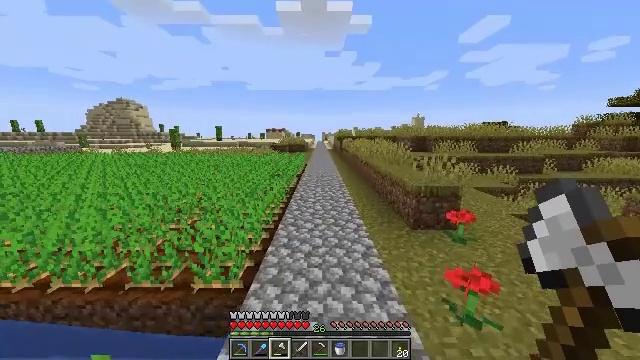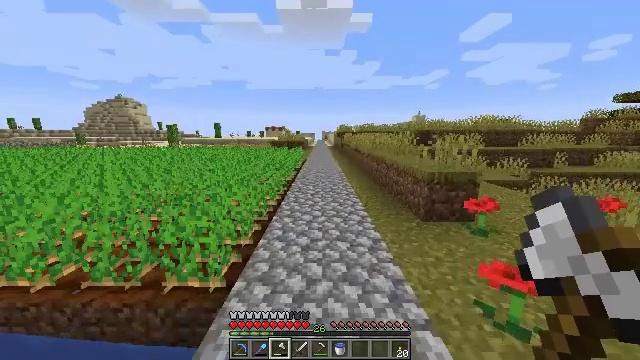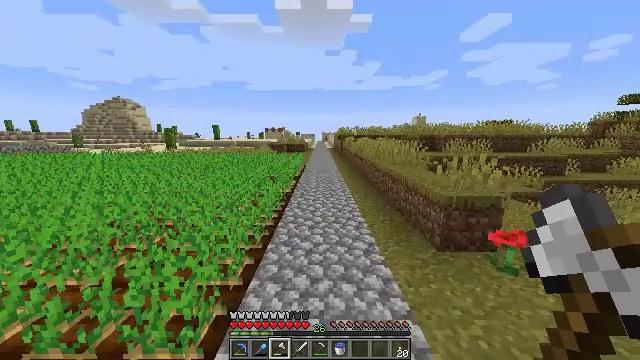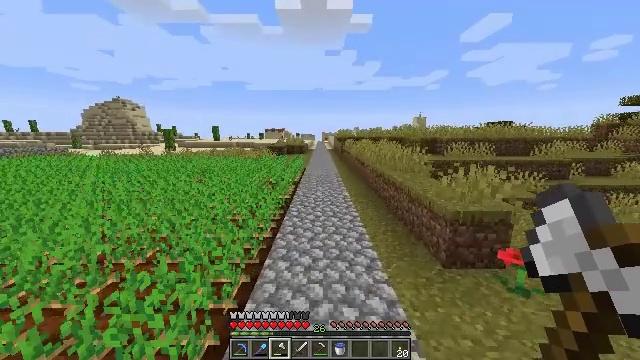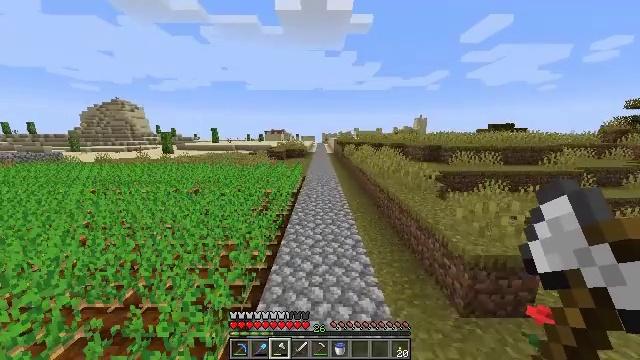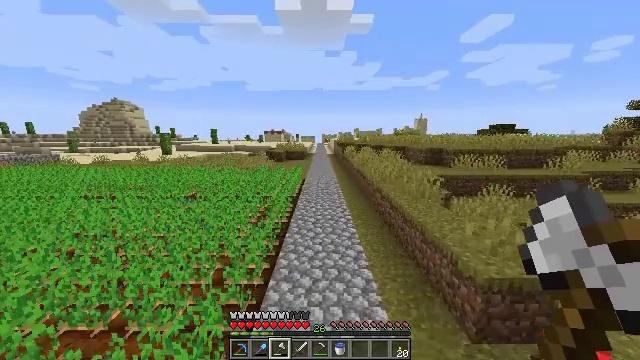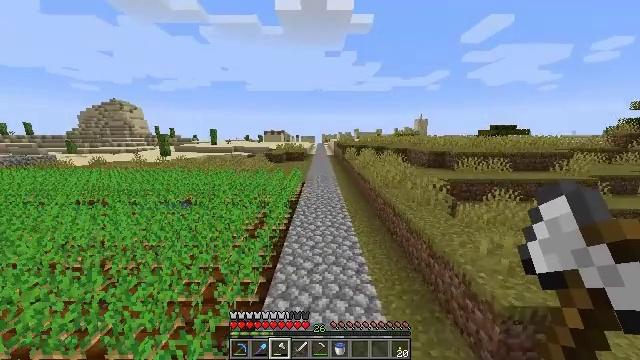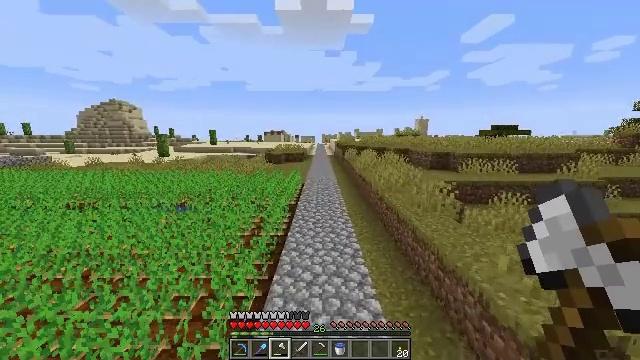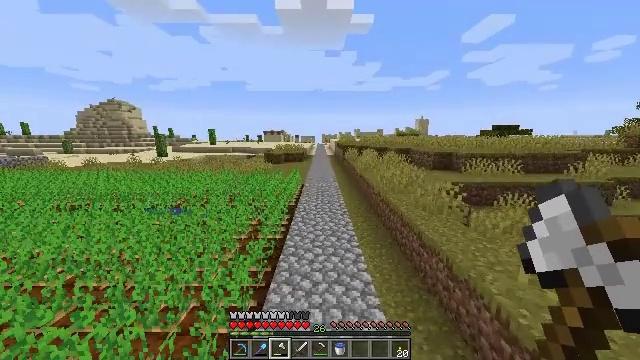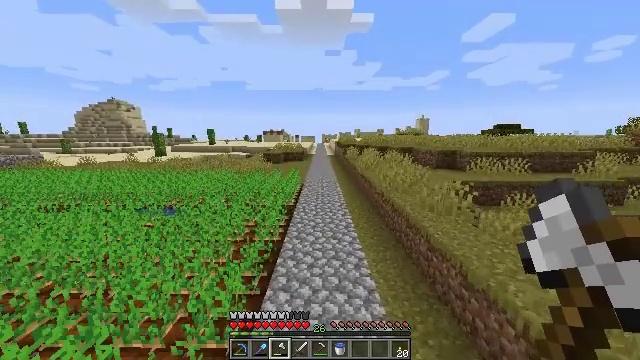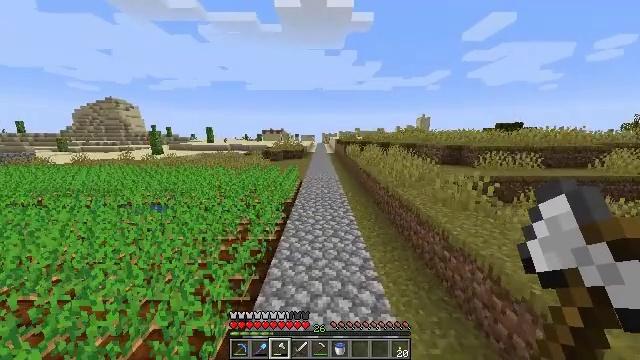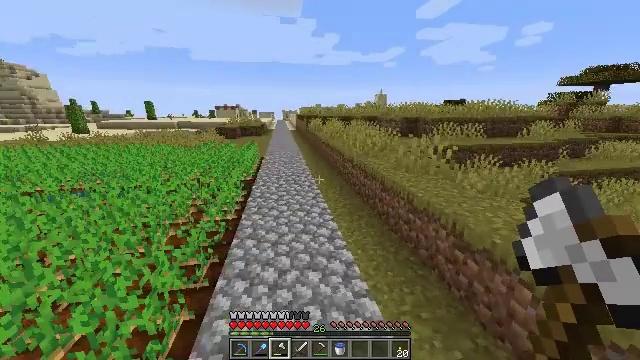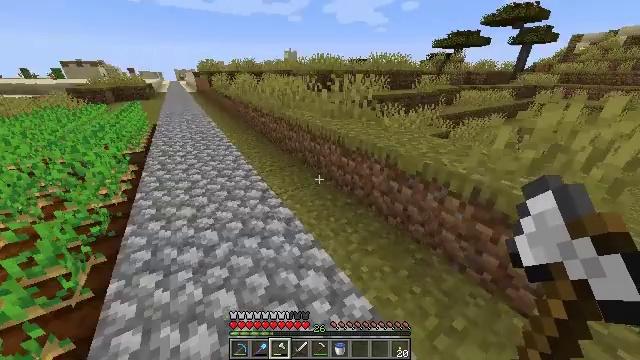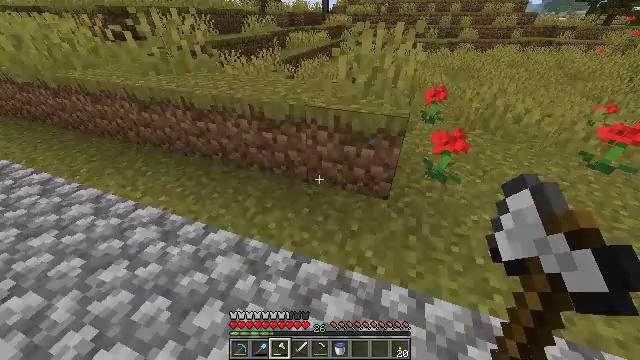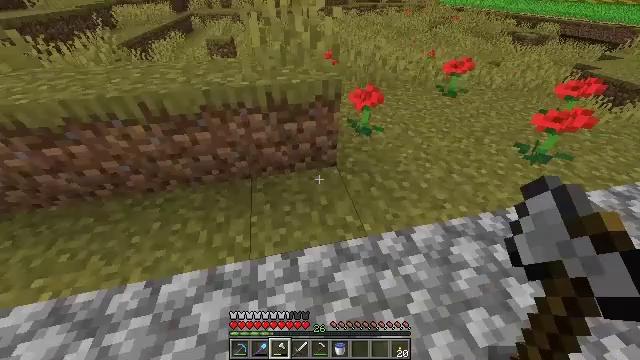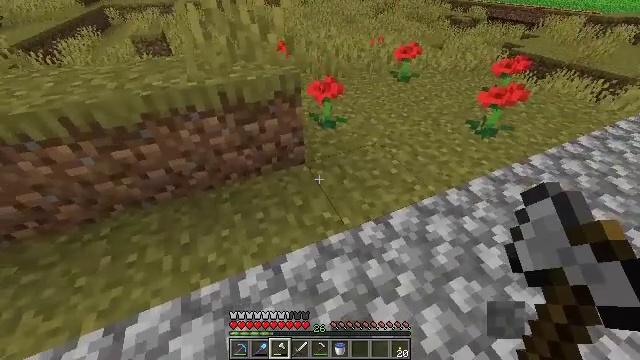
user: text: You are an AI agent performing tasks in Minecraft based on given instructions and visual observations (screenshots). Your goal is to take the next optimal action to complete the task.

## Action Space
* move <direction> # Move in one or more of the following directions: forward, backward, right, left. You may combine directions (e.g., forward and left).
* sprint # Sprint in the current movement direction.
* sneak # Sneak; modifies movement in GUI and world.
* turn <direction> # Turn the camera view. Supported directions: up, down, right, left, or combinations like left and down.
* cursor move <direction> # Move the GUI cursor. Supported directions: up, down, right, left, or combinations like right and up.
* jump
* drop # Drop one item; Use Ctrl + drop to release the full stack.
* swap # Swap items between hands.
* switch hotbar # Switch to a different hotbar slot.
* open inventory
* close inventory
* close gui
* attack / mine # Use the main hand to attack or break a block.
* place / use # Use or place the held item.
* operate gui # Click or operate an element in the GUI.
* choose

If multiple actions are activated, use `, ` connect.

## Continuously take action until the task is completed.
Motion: motion action
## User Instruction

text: Collect the poppy by clicking on it.
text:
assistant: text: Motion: move forward, sprint, jump
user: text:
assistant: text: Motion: move forward, sprint, jump
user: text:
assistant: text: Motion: move forward, sprint, jump
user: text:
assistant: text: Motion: move forward, sprint, jump
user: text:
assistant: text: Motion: move forward, sprint, jump
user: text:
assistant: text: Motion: move forward, sprint, jump
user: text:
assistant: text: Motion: move forward, sprint, jump
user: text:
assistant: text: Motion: move forward, sprint, jump
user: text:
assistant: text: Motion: move forward, sprint, jump
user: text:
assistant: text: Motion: move forward, sprint, jump
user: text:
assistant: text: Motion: move forward, sprint, turn right and down, jump
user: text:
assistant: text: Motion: move forward, turn right and down
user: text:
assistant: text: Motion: move forward, turn right and down
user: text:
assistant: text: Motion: turn right and down
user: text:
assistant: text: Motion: move right, turn right
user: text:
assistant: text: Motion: move right
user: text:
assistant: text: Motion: move right, turn left and up
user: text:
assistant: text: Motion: move forward and move right, turn left and up
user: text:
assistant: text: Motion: move forward and move right, turn left and up
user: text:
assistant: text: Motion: move forward and move right
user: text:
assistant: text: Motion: move forward and move right
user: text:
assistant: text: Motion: move forward and move right, turn left
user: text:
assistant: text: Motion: move forward, turn left
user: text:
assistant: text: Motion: move forward
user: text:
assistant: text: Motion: move forward, turn left, attack / mine
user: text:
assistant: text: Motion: move forward, attack / mine
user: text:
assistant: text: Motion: move forward, turn left and up, attack / mine
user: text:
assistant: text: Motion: move forward, turn left, attack / mine
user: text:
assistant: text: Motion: move forward, attack / mine
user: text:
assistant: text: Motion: move forward, attack / mine